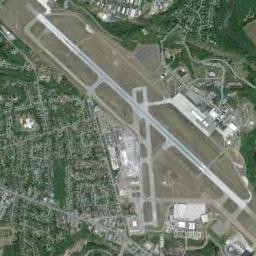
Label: airport